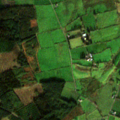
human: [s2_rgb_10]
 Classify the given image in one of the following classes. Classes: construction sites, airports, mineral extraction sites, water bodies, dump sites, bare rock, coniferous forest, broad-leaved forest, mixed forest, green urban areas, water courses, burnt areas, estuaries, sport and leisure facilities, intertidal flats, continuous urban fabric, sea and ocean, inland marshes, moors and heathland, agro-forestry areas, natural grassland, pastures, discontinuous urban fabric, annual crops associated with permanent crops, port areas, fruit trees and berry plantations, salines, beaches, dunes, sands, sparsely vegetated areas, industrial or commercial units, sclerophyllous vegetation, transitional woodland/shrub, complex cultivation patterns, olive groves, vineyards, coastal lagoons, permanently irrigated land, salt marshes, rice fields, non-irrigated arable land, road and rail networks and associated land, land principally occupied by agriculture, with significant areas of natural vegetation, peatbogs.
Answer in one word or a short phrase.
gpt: pastures, coniferous forest